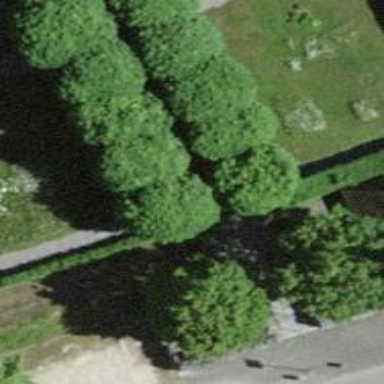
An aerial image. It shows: Hedge acting as barrier.